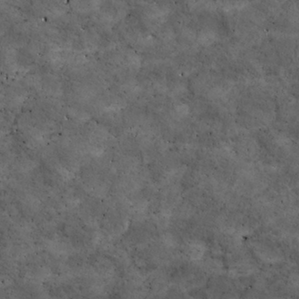
Label: non_frost